Question: So, I'm trying to view a camera preview as a background with an imageview on top of it. Check this <URL> to take up the whole screen. No matter how I re-size the image it still displays in the center without filling the screen.
So, my question is, how would I make the imageview fill the entire screen over the surface view? Perhaps, I am making a simple mistake but if that is the case please point it out. Any help will be greatly appreciated! Thanks!
Here's the XML file:
'''
<?xml version="1.0" encoding="utf-8"?>
<RelativeLayout xmlns:android="http://schemas.android.com/apk/res/android"
android:layout_width="fill_parent"
android:layout_height="fill_parent"
android:id="@+id/relative" >
<ImageView
android:layout_width="fill_parent"
android:layout_height="fill_parent"
android:id="@+id/image"
android:src="@drawable/background" >
</ImageView>
<Button
android:id="@+id/scan"
android:layout_width="wrap_content"
android:layout_height="wrap_content"
android:layout_centerHorizontal="true"
android:layout_centerVertical="true"
android:layout_margin="10dp"
android:text="Scan"
android:textSize="20dp"
android:textStyle="bold"
android:onClick="Scan" />
<Button
android:id="@+id/search"
android:layout_width="wrap_content"
android:layout_height="wrap_content"
android:layout_below="@+id/scan"
android:layout_centerHorizontal="true"
android:layout_margin="10dp"
android:text="Search"
android:textSize="20dp"
android:textStyle="bold"
android:onClick="Search" />
<Button
android:id="@+id/importing"
android:layout_width="wrap_content"
android:layout_height="wrap_content"
android:layout_below="@+id/search"
android:layout_centerHorizontal="true"
android:layout_margin="10dp"
android:text="Import"
android:textSize="20dp"
android:textStyle="bold"
android:onClick="Import" />
</RelativeLayout>
'''
And here's the code where I place the views (bring to front so they are visible over the surface view):
'''
mPreview = new CameraPreview(this, mCamera);
relative.addView(mPreview);
layout.bringToFront();
scan.bringToFront();
search.bringToFront();
friendImport.bringToFront();
'''
Here's an example image of what I'm talking about (I am trying to get the white transparent image to cover the whole screen):

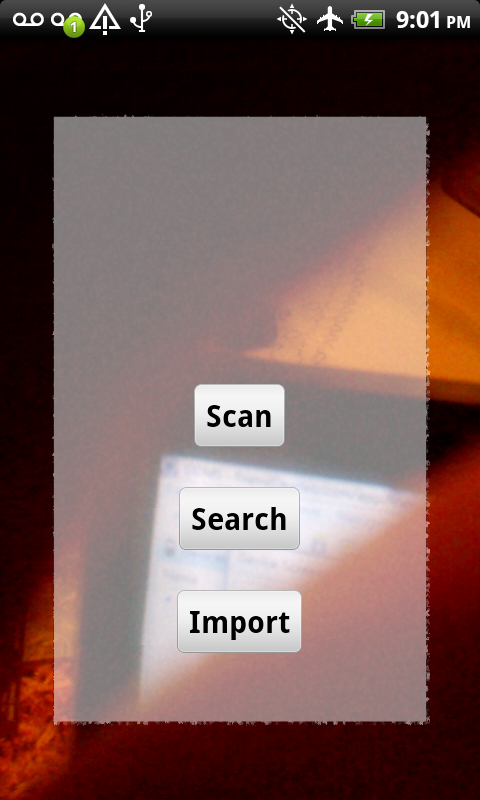
Answer: After experimenting for a while, I seem to have found a solution to my problem. My image was showing up similar to this picture:

Which is weird, because this is how a 9-patch image works and I did not declare my image as a 9-patch. But even when I called match_parent (or even fill_parent) it only filled to the fill area like in the image I posted.
So, with lots of trial and error, I took away any border that was on the image and took all the blur effects off. The image was, for some reason, a dramatically smaller file size. Then, I tried to place this as the background and... success!
I'm not too sure as to why it did not work to begin with, but, I have a theory that, perhaps, because there was a 1px border on the image it saved it as a 9-patch PNG instead of a normal PNG file. Or maybe it was due to the blur effect that was on the image. I'm not too sure, but, I do know that once I took off the blur effects and removed the border it did work.
I hope this is useful for anyone who might be faced with a similar problem!